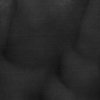
Atmospheric dust classification: not_dusty